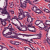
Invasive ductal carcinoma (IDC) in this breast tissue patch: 1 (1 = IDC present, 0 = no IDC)